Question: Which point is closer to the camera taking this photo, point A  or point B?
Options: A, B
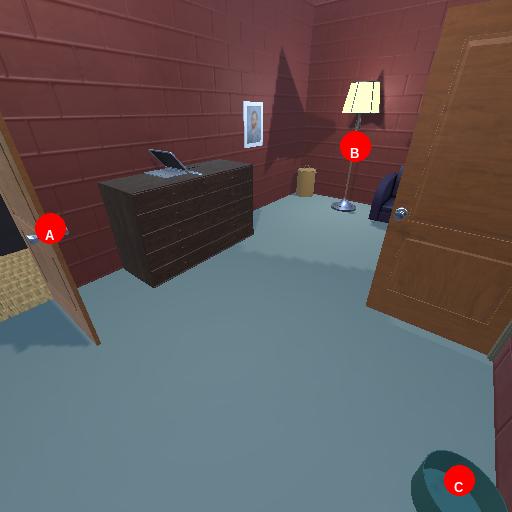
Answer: A